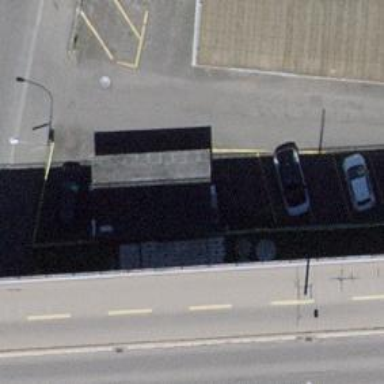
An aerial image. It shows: Car shop.